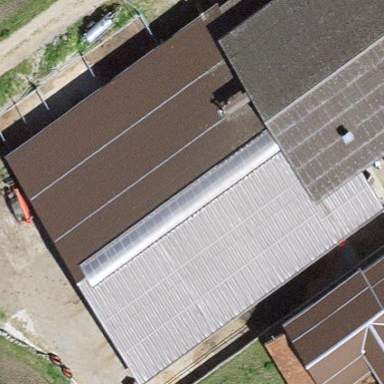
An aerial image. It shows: Farm auxiliary building.